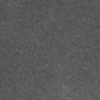
Label: dusty